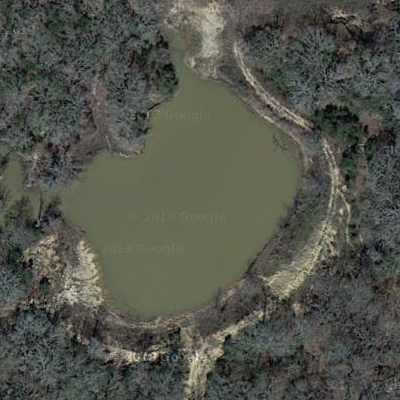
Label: RiverLake